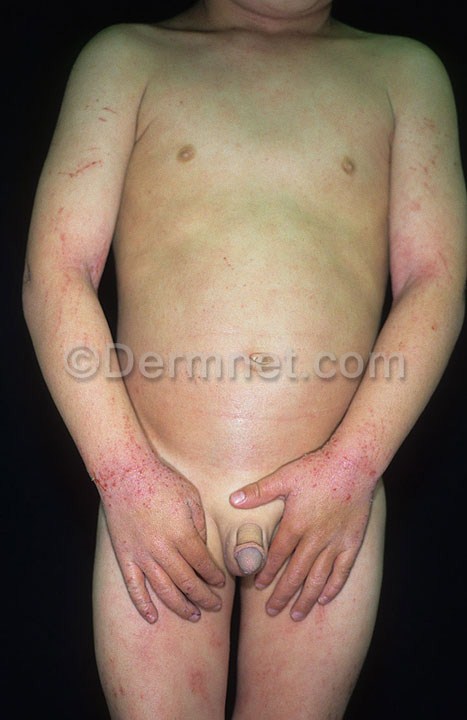
Disease: Atopic Dermatitis Photos